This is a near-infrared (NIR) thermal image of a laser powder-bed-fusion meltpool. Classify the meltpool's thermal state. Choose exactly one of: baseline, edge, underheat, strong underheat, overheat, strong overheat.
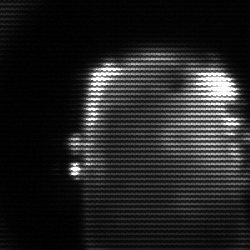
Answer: baseline